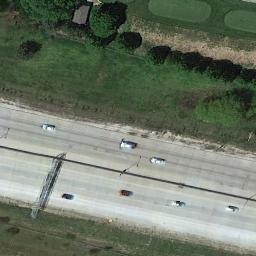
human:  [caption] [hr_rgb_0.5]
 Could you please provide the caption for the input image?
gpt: A straight freeway goes through the lawn with some trees and some cars are driving on the freeway .

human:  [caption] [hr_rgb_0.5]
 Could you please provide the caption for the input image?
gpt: The highways are particularly slender .

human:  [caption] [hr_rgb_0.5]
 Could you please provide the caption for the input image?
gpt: The freeway goes through the grass with some trees .

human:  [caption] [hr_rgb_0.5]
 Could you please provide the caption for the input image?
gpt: There are large green lawns and green trees around the freeway, And there are many cars on the freeway .

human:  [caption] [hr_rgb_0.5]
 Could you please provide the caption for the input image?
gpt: There are green lawns and some green trees beside the freeway .